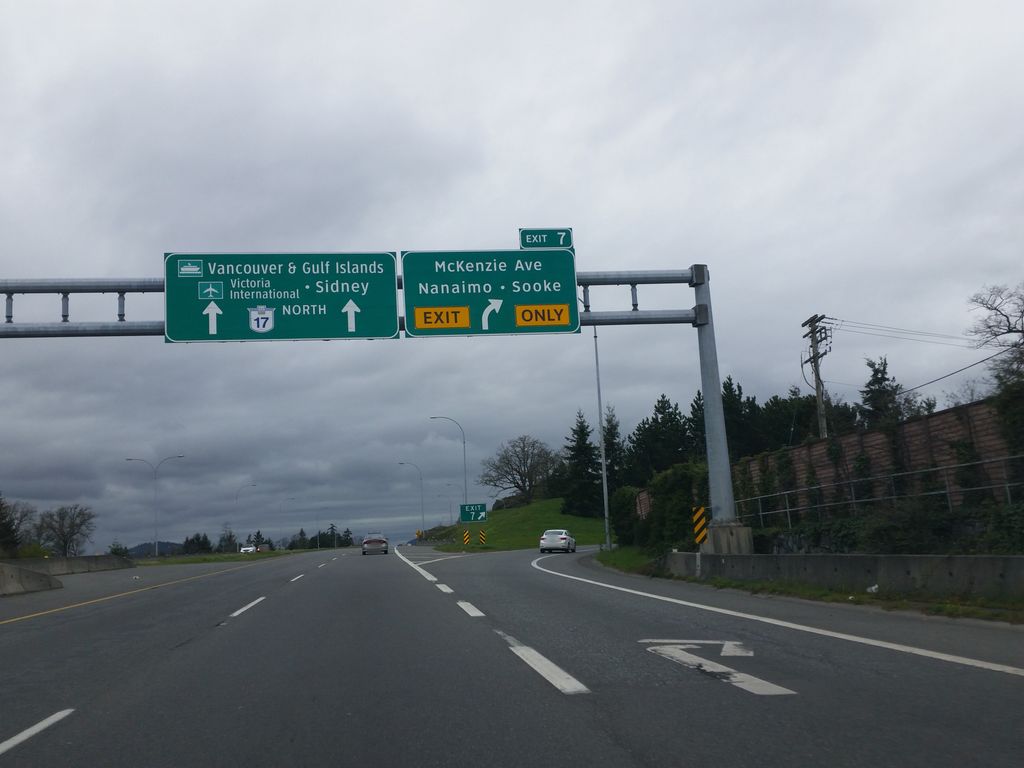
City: victoria